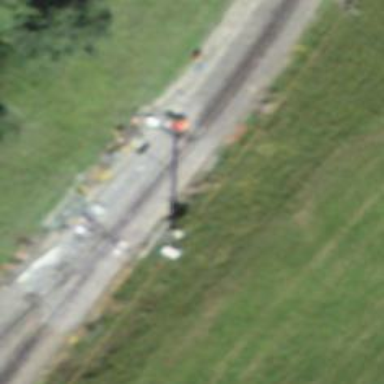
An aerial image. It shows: Railway switch.